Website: bh-photo
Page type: address-validator
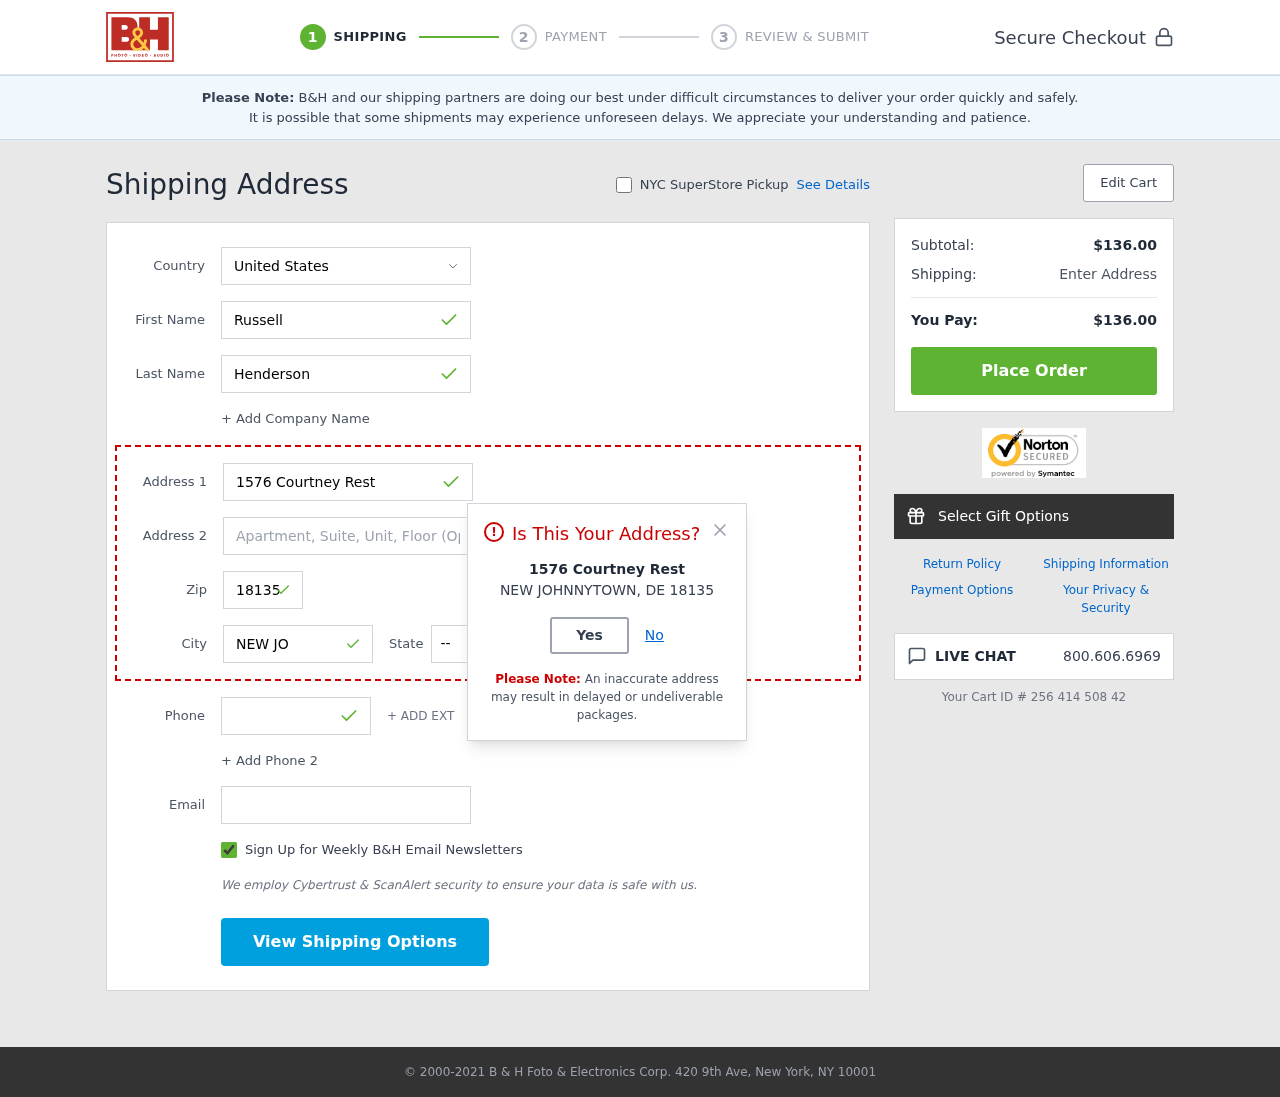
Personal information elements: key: PII_CITY
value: New Johnnytown
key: PII_COUNTRY
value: United States
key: PII_EMAIL
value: russell.henderson@hotmail.com
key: PII_FIRSTNAME
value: Russell
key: PII_LASTNAME
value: Henderson
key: PII_PHONE
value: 7145660029
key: PII_POSTCODE
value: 18135
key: PII_STATE_ABBR
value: DE
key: PII_STREET
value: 1576 Courtney Rest
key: PII_CITY_MODAL
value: NEW JOHNNYTOWN
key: PII_POSTCODE_FULL
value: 18135
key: PII_POSTCODE_NUMERIC
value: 18135
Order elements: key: ORDER_SUBTOTAL
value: $136.00
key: ORDER_TOTAL
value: $136.00
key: ORDER_ID
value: Your Cart ID # 256 414 508 42